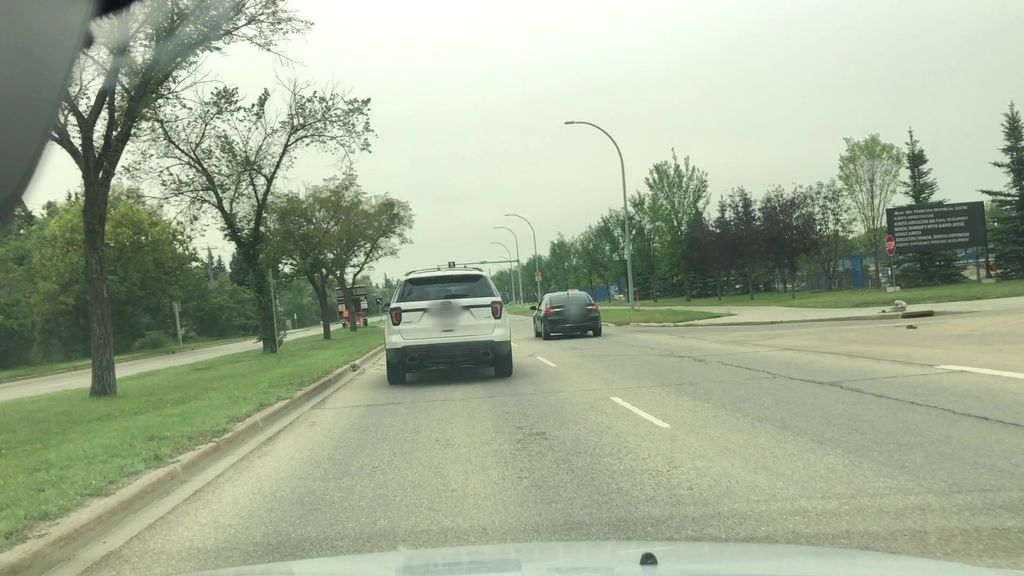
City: edmonton